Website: crate-barrel
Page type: payment
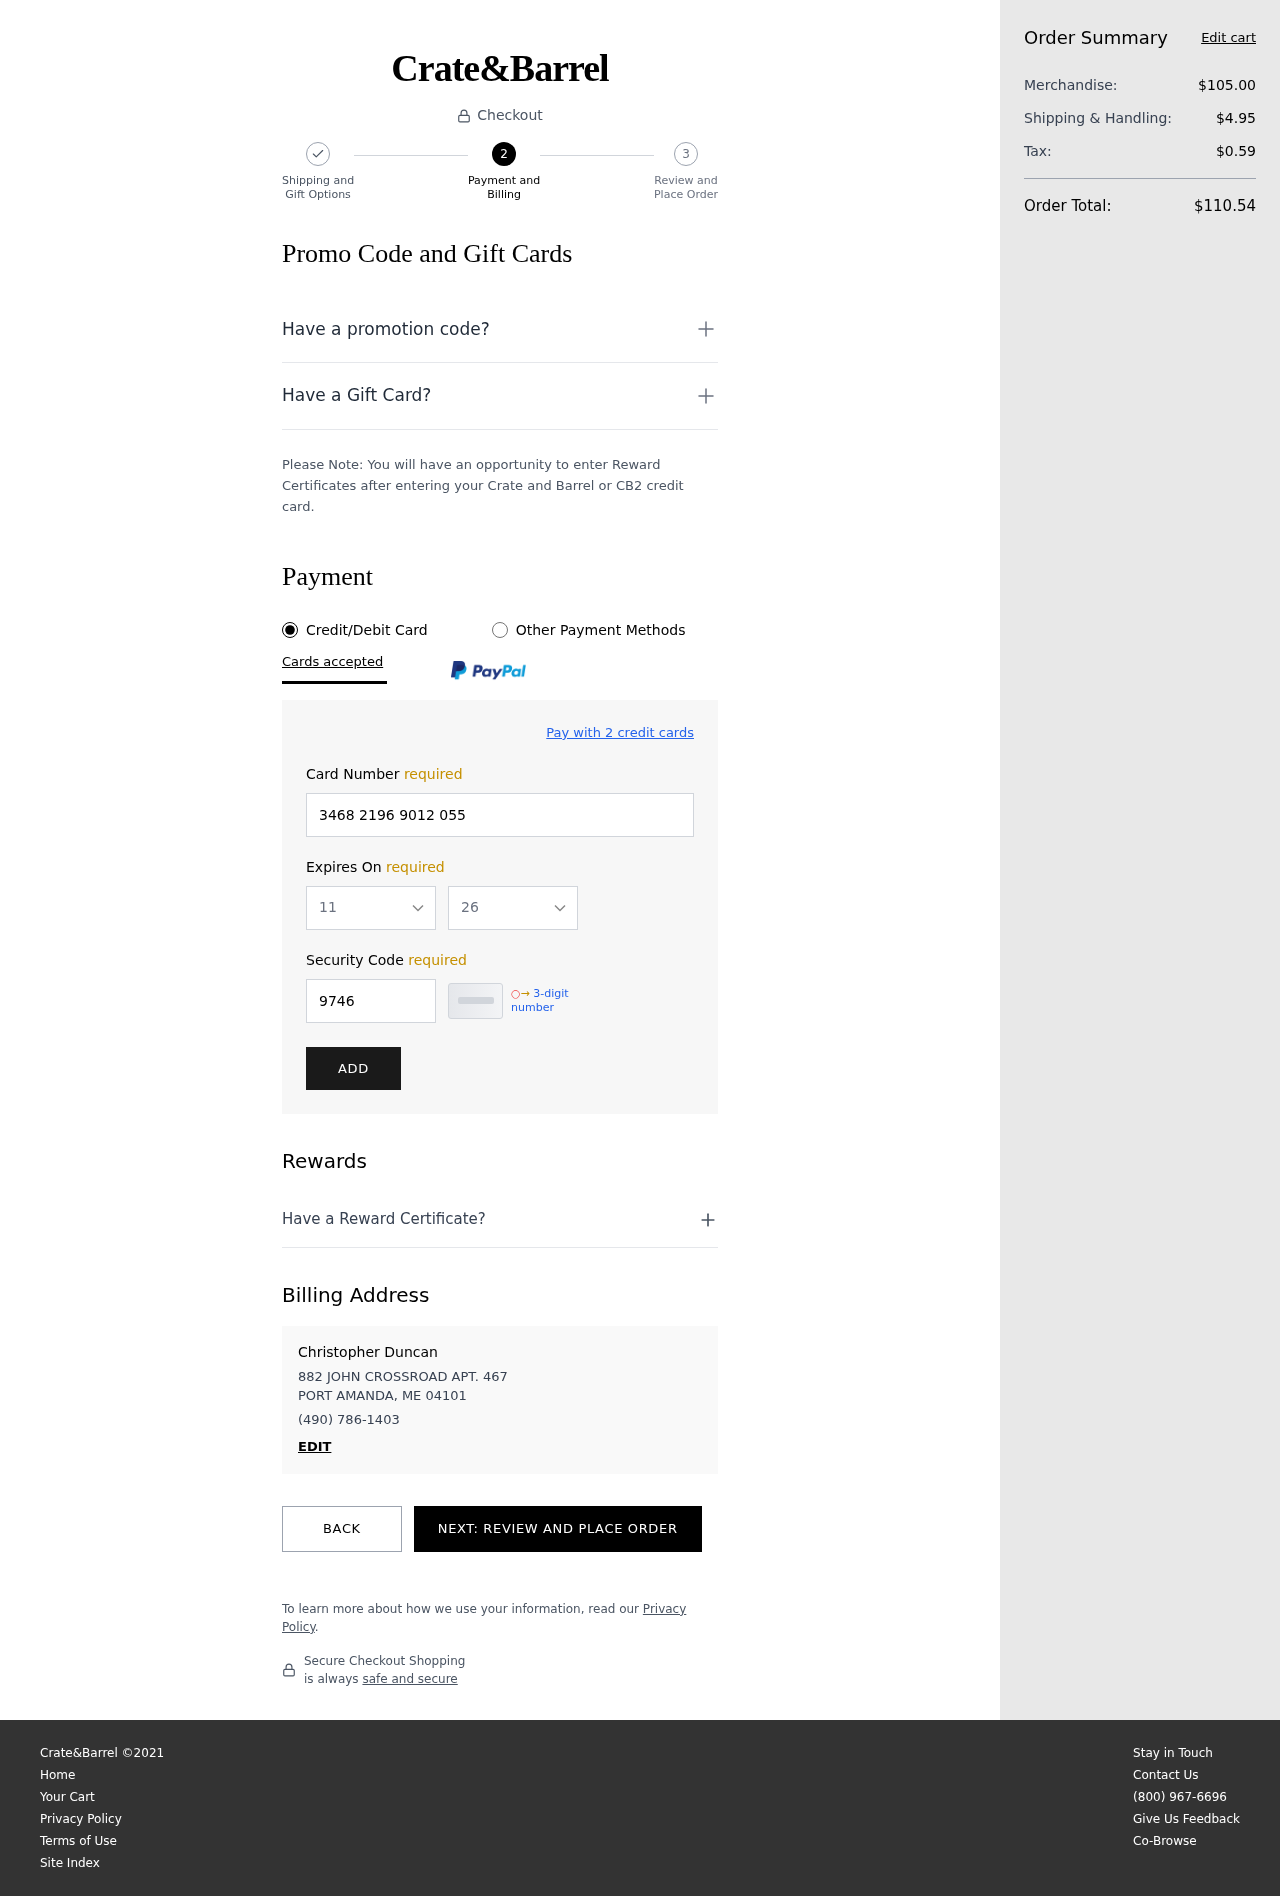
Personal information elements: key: PII_CARD_EXPIRY_MONTH
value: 11
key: PII_CARD_EXPIRY_YEAR
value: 26
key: PII_CITY_STATE_ZIP
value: PORT AMANDA, ME 04101
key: PII_FULLNAME
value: Christopher Duncan
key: PII_PHONE
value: (490) 786-1403
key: PII_STREET
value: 882 JOHN CROSSROAD APT. 467
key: PII_CARD_NUMBER
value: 3468 2196 9012 055
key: PII_CARD_CVV
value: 9746
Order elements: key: ORDER_SUBTOTAL
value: $105.00
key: ORDER_SHIPPING_COST
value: $4.95
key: ORDER_TAX
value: $0.59
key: ORDER_TOTAL
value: $110.54